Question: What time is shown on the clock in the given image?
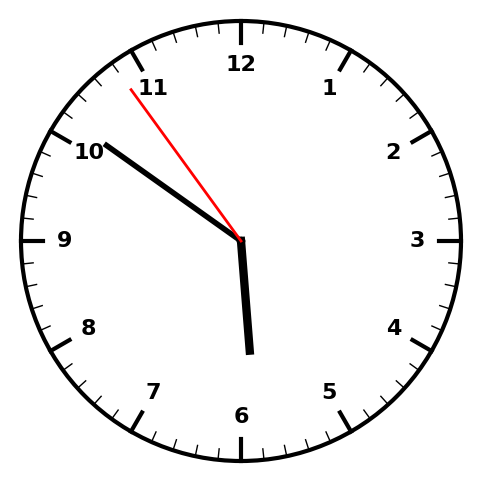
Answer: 05:50:54